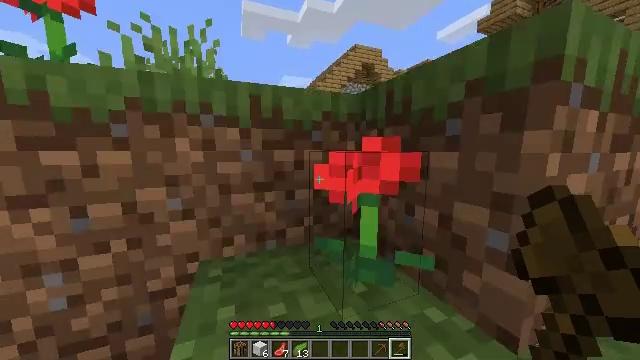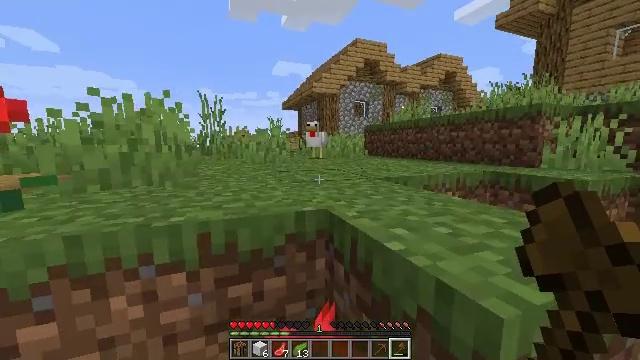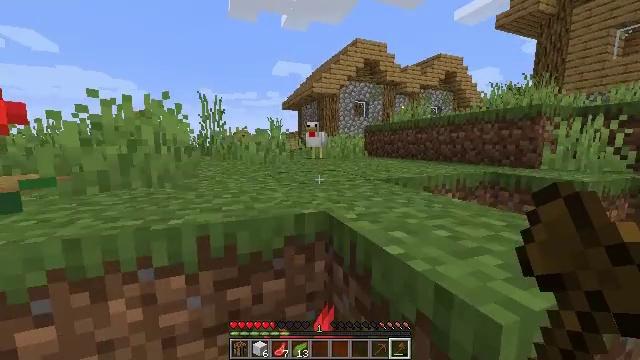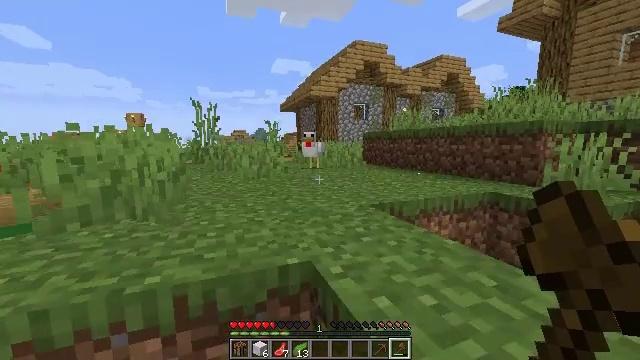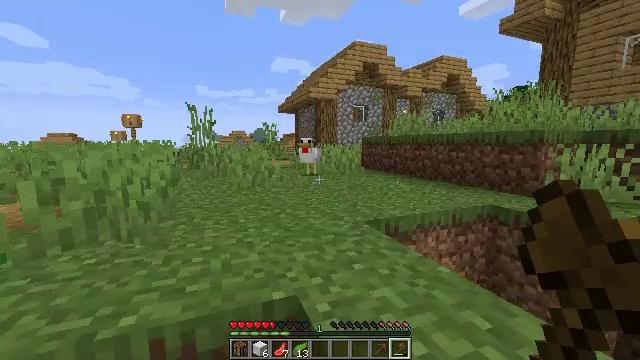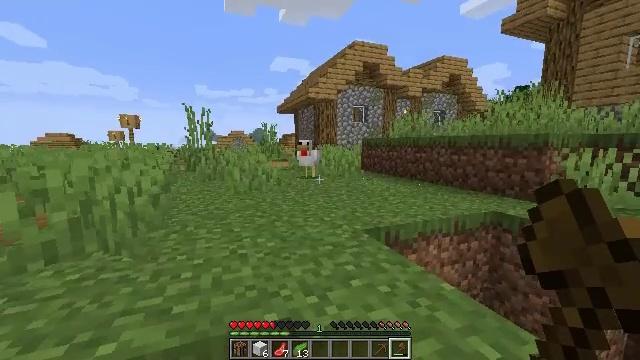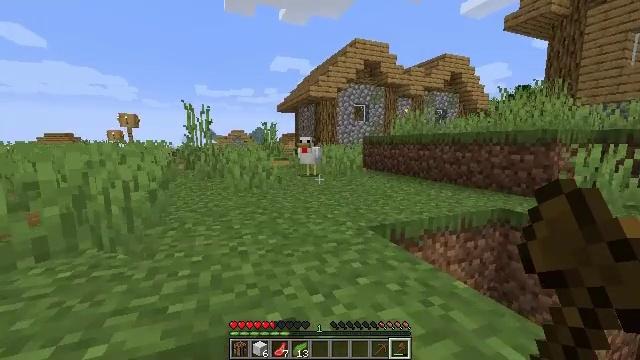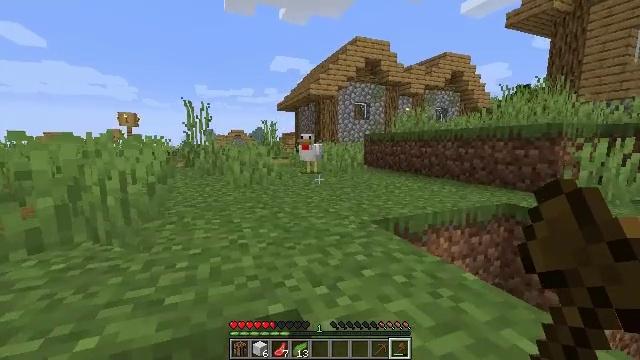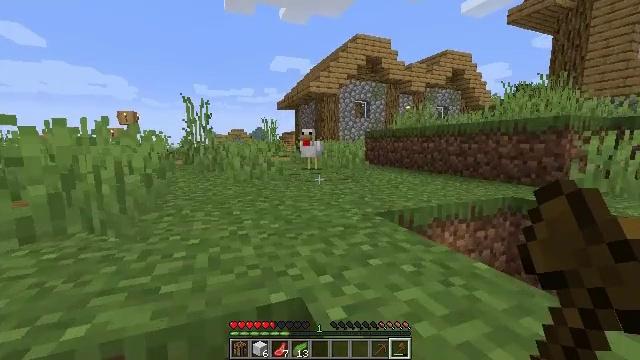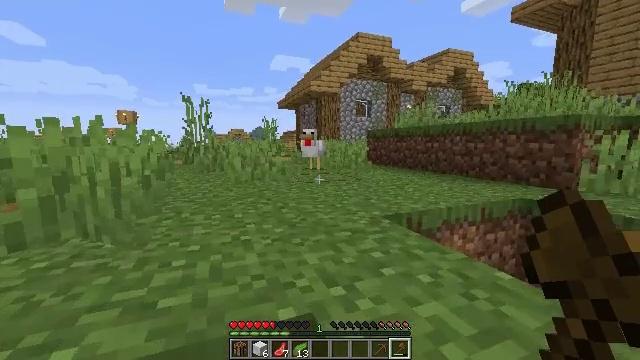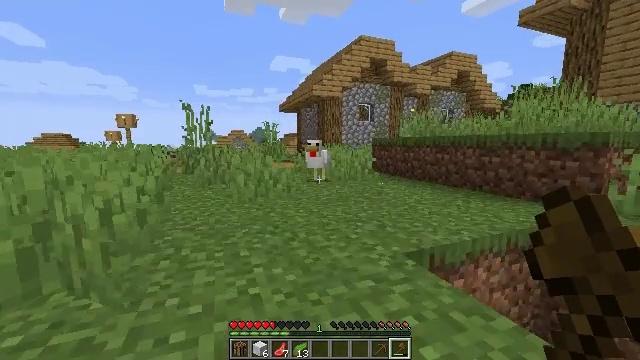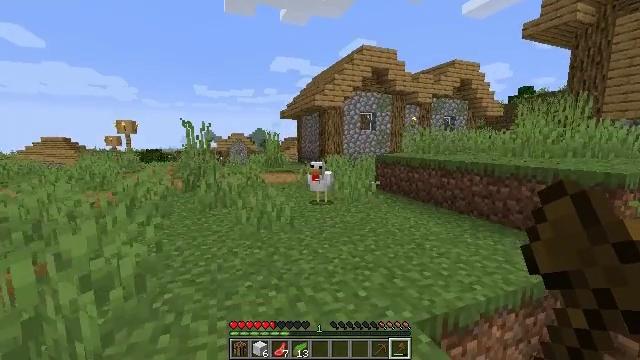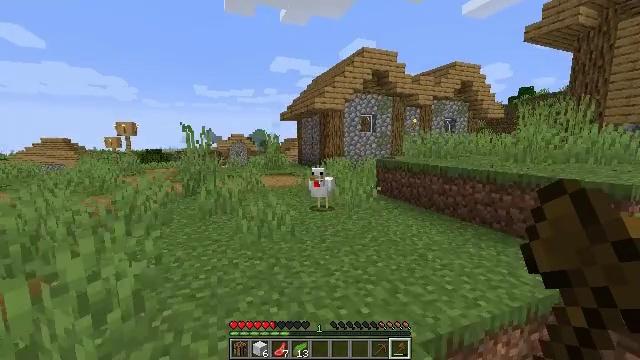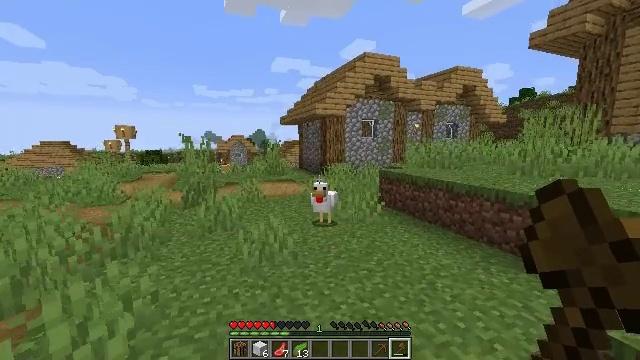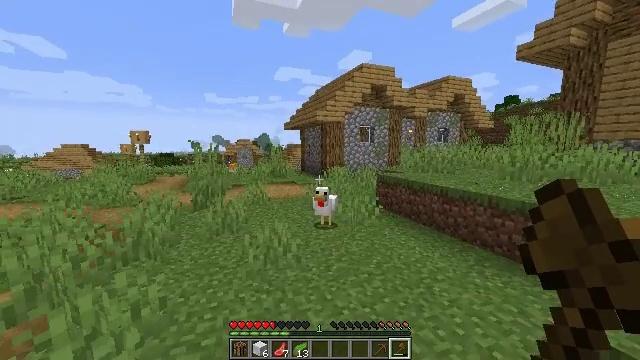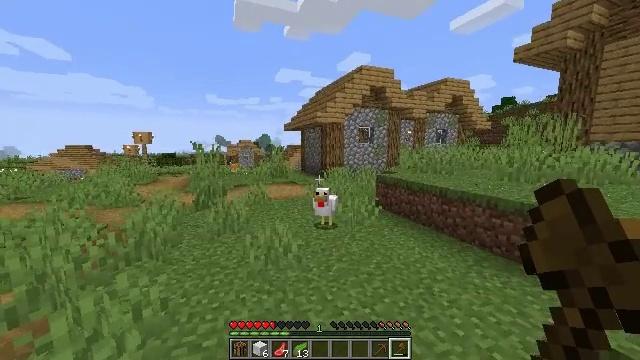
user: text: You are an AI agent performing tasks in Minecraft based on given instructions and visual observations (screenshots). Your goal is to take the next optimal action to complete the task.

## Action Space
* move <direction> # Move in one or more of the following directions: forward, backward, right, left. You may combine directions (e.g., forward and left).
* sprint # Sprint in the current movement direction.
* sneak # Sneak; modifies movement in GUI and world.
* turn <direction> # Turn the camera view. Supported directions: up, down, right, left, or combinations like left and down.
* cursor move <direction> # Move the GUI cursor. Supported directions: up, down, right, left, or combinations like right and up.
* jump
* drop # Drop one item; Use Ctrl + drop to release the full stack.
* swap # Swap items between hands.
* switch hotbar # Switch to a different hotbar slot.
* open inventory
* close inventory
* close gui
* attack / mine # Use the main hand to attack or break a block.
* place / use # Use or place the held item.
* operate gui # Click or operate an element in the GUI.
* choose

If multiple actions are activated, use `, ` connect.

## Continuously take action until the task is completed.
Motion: motion action
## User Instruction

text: Harvest carrots from the farmland.
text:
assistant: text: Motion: move forward, sprint, jump
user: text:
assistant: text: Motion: move forward, sprint, jump
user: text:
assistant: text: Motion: move forward, jump
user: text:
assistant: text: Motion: move forward, jump
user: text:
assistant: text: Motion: move forward, jump
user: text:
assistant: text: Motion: move forward, jump
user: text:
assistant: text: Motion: move forward, jump
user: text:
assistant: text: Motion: move forward, jump
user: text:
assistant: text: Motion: move forward, jump
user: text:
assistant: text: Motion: move forward, sprint, jump
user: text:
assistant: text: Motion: move forward, sprint, jump
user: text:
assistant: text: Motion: move forward, sprint, jump
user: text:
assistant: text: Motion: move forward, sprint, jump
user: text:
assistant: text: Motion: move forward, jump
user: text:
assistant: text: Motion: move forward, jump
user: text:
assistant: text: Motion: move forward, jump
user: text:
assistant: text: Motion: move forward, jump
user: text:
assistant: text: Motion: move forward, turn left, jump
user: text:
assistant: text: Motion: move forward, jump
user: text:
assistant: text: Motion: move forward, jump
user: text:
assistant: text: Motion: move forward, sprint, jump
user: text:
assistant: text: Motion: move forward, sprint, jump
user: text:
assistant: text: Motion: move forward, sprint, jump
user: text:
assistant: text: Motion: move forward, sprint, jump
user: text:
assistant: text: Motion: move forward, jump
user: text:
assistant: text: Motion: move forward, jump
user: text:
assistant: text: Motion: move forward, turn left and down, jump
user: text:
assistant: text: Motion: move forward, turn left and down, jump
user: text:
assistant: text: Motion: move forward, turn left and down, jump
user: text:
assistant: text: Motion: move forward, turn left and down, jump